Question: I am having problem when keyboard opens up, the edit text appears partially eg not full view.
Screenshot:

Here is layout code:
'''
<ScrollView xmlns:android="http://schemas.android.com/apk/res/android"
xmlns:tools="http://schemas.android.com/tools"
android:layout_width="match_parent"
android:layout_height="match_parent"
android:background="@color/lightgreen"
android:fillViewport="true"
android:padding="20dp" >
<LinearLayout
android:layout_width="match_parent"
android:layout_height="wrap_content"
android:background="@color/lightgreen"
android:orientation="vertical" >
<TextView
android:layout_width="match_parent"
android:layout_height="wrap_content"
android:text="@string/str_mobilenumber"
android:textSize="16sp" />
<EditText
android:id="@+id/reg_mobile"
android:layout_width="match_parent"
android:layout_height="wrap_content"
android:inputType="phone" />
<TextView
android:layout_width="match_parent"
android:layout_height="wrap_content"
android:text="@string/str_password"
android:textSize="16sp" />
<EditText
android:id="@+id/reg_password"
android:layout_width="match_parent"
android:layout_height="wrap_content"
android:inputType="textPassword" />
<TextView
android:layout_width="match_parent"
android:layout_height="wrap_content"
android:text="@string/str_password_confirm"
android:textSize="16sp" />
<EditText
android:id="@+id/reg_password_confirm"
android:layout_width="match_parent"
android:layout_height="wrap_content"
android:inputType="textPassword" />
<TextView
android:layout_width="match_parent"
android:layout_height="wrap_content"
android:text="@string/str_fullname"
android:textSize="16sp" />
<EditText
android:id="@+id/reg_name"
android:layout_width="match_parent"
android:layout_height="wrap_content"
tools:ignore="TextFields" />
<TextView
android:layout_width="match_parent"
android:layout_height="wrap_content"
android:text="@string/str_email"
android:textSize="16sp" />
<EditText
android:id="@+id/reg_email"
android:layout_width="match_parent"
android:layout_height="wrap_content"
android:inputType="textEmailAddress" />
<TextView
android:layout_width="match_parent"
android:layout_height="wrap_content"
android:layout_marginBottom="3dp"
android:text="@string/str_city"
android:textSize="16sp" />
<Spinner
android:id="@+id/reg_city"
android:layout_width="fill_parent"
android:layout_height="wrap_content"
android:entries="@array/cities_array"
android:prompt="@string/str_city" />
<TextView
android:layout_width="match_parent"
android:layout_height="wrap_content"
android:text="@string/str_zip"
android:textSize="16sp" />
<EditText
android:id="@+id/reg_zip"
android:layout_width="match_parent"
android:layout_height="wrap_content"
android:layout_marginBottom="10dp"
android:inputType="phone" />
<Button
android:id="@+id/btnRegister"
android:layout_width="match_parent"
android:layout_height="wrap_content"
android:onClick="actionRegister"
android:text="@string/str_register" />
</LinearLayout>
</ScrollView>
'''
Same problem happens with any edit text field that when keyboard oens, it doesnt appear fully. Is there any way to avoid this problem ?
Thanks
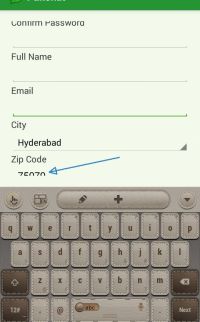
Answer: the problem is there is not enough room for you layout and keyboard. you can scroll you view to prevent this problem. there are two ways of doing this :
"adjustResize"
The activity's main window is always resized to make room for the soft keyboard on screen.
"adjustPan"
The activity's main window is not resized to make room for the soft keyboard. Rather, the contents of the window are automatically panned so that the current focus is never obscured by the keyboard and users can always see what they are typing. This is generally less desirable than resizing, because the user may need to close the soft keyboard to get at and interact with obscured parts of the window.
you should add this line to your activity tag inside 'manifest.xml'
'''
<activity android:windowSoftInputMode="adjustResize"> </activity>
'''